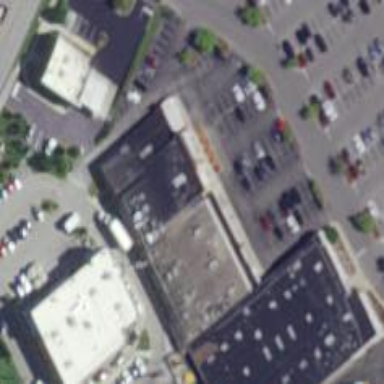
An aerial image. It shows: Convenience shop.